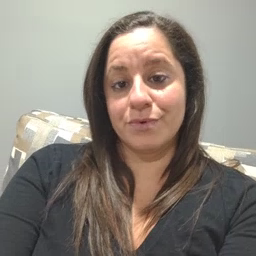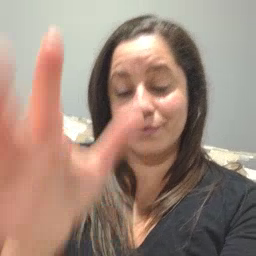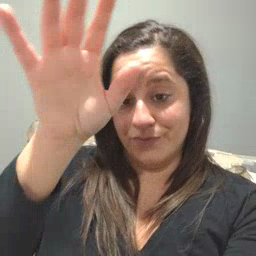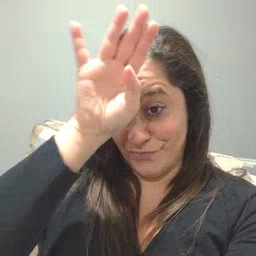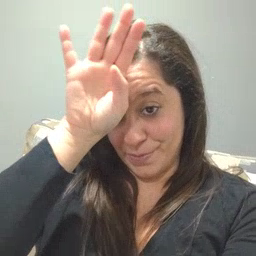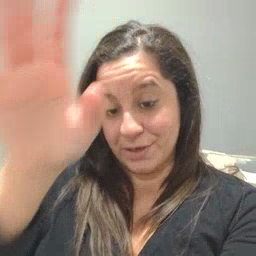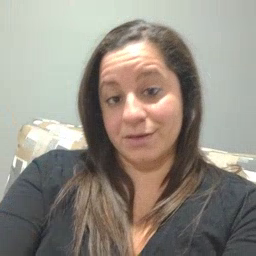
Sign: fireman